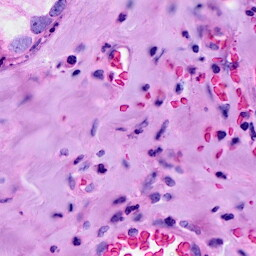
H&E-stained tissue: Breast